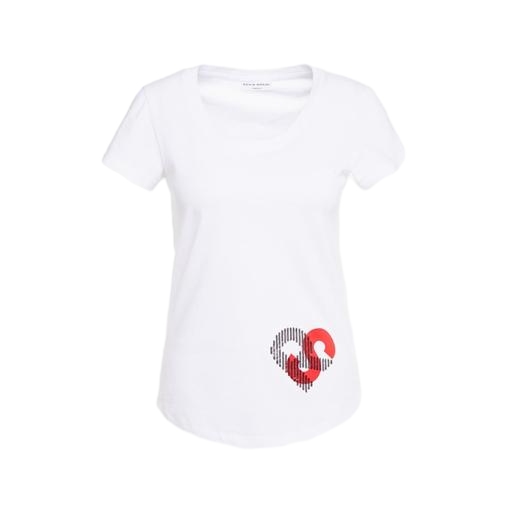
white women's playful heart t-shirt, women's big red heart t-shirt, white love t-shirt, white background